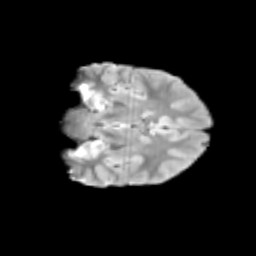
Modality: T2w
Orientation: coronal
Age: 13
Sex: male
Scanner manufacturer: siemens
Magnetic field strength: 3 T
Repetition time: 3.8 s
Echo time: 0.07 s